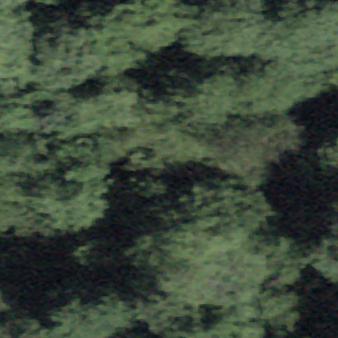
Label: other